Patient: sex M, age 52
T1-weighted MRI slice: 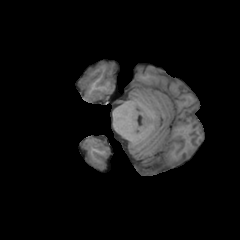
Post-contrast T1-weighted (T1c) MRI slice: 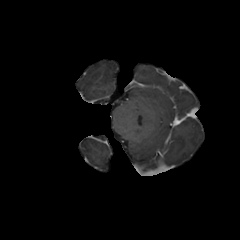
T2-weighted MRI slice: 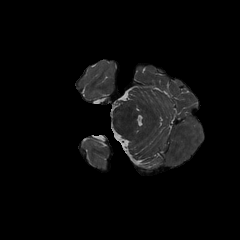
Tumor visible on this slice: no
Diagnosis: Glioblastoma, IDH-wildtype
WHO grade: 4